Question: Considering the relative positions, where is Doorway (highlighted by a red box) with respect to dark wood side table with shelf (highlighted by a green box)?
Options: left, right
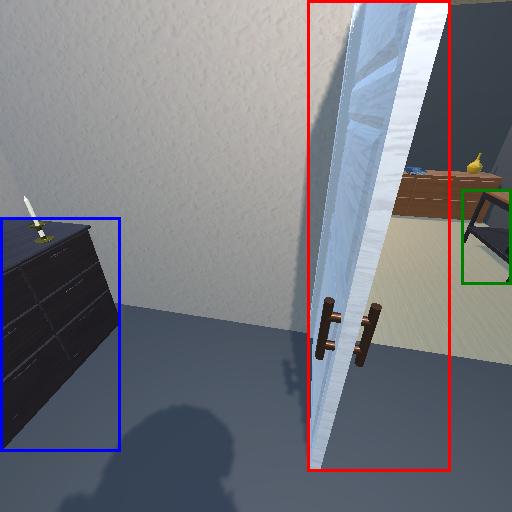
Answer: left